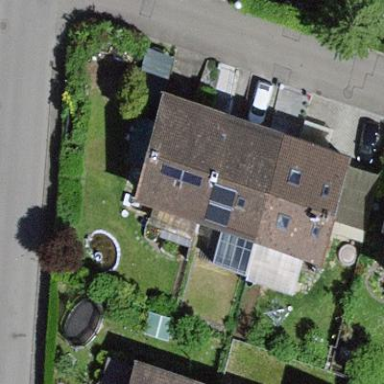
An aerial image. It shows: Semidetached house.